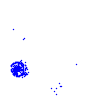
Particle: electron